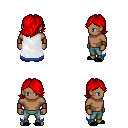
a pixel art fantasy rpg character, male body template, human, dark skin, white trimmed cape, teal pants, red swoop hairstyle, leather bracers, black slippers, four views (front, back, left, right), 2x2 character sprite sheet, small pixel art, hard edges, no anti-aliasing